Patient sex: M
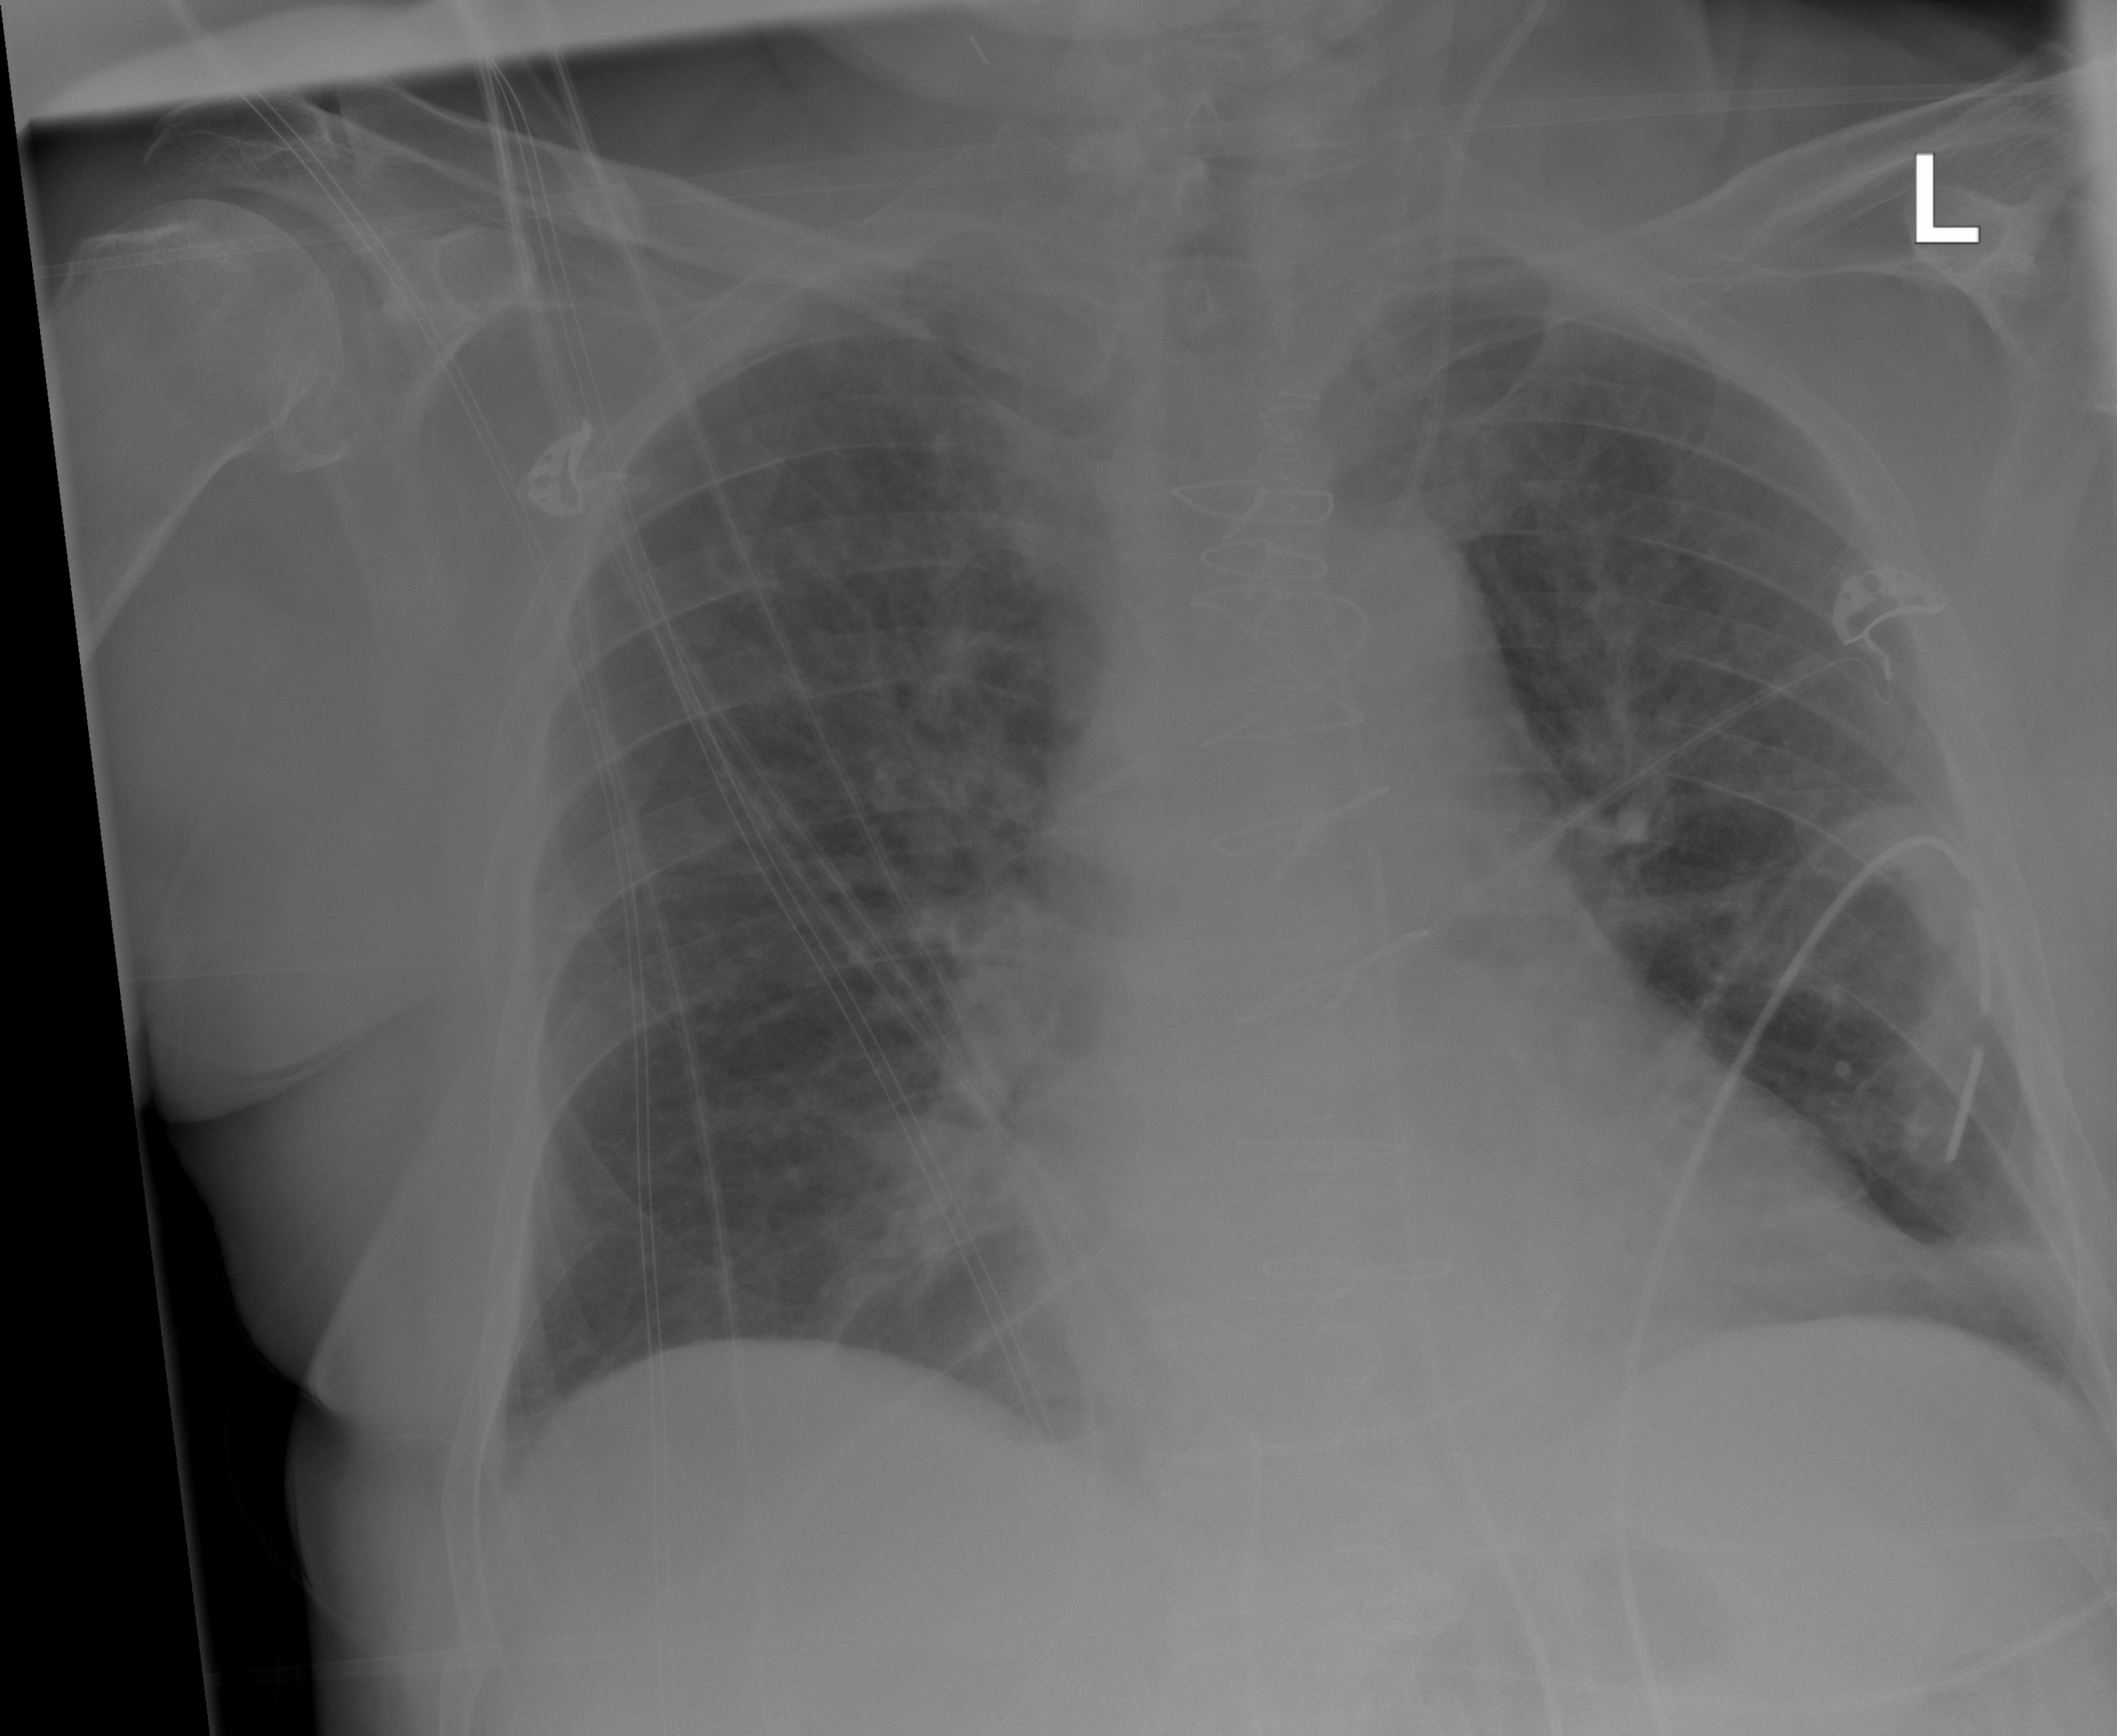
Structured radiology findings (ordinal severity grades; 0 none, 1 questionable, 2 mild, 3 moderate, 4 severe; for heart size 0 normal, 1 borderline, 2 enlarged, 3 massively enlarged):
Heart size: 2
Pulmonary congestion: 0
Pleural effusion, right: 0
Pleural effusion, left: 0
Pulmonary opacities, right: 0
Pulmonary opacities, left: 0
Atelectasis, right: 1
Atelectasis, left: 1